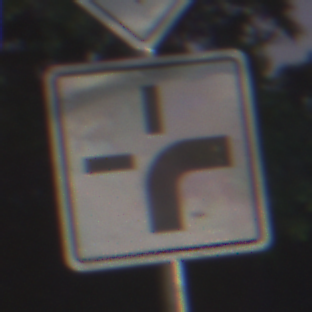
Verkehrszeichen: VerlaufVorfahrtsstrasse3
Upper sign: Vorfahrtsstrasse
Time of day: Night
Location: Outdoor (Suburban)
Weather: PartlyCloudy
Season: NotSpecified
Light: Artificial